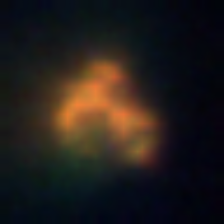
Taxon: Unknown_detritus
Group: Unknown